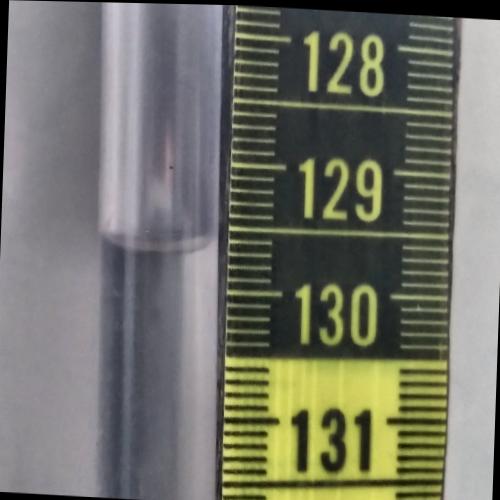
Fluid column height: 129.7 cm